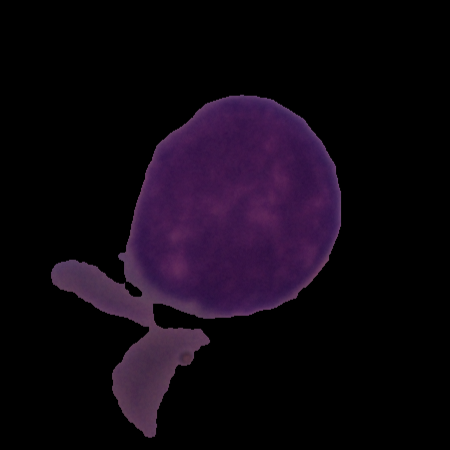
Label: cancer